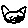
Label: cat